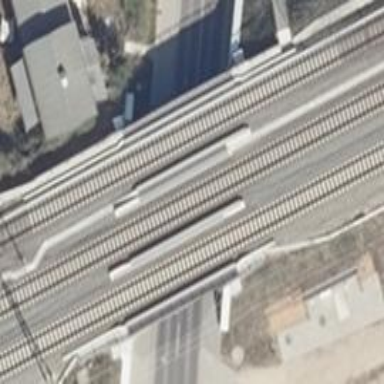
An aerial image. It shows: Bridge over electrified railway with contact lines.